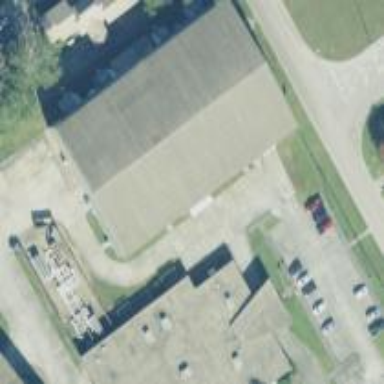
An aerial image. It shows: Building.